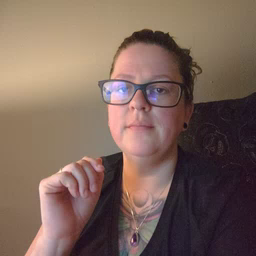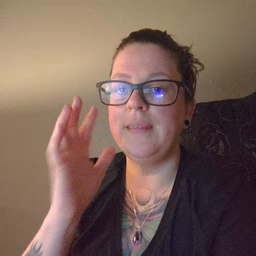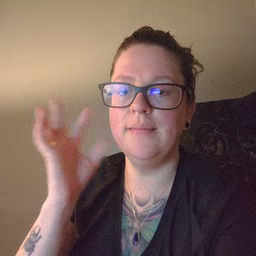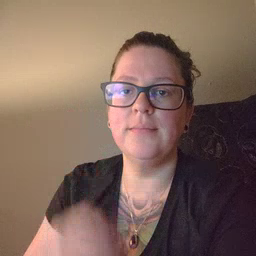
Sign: cat